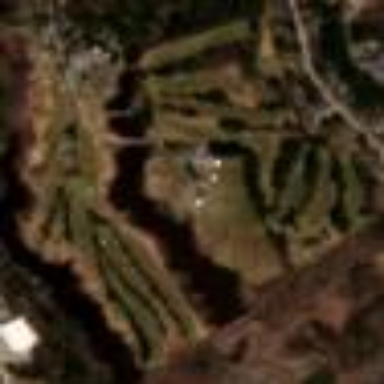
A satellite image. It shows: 18-hole golf course categorized under leisure land.